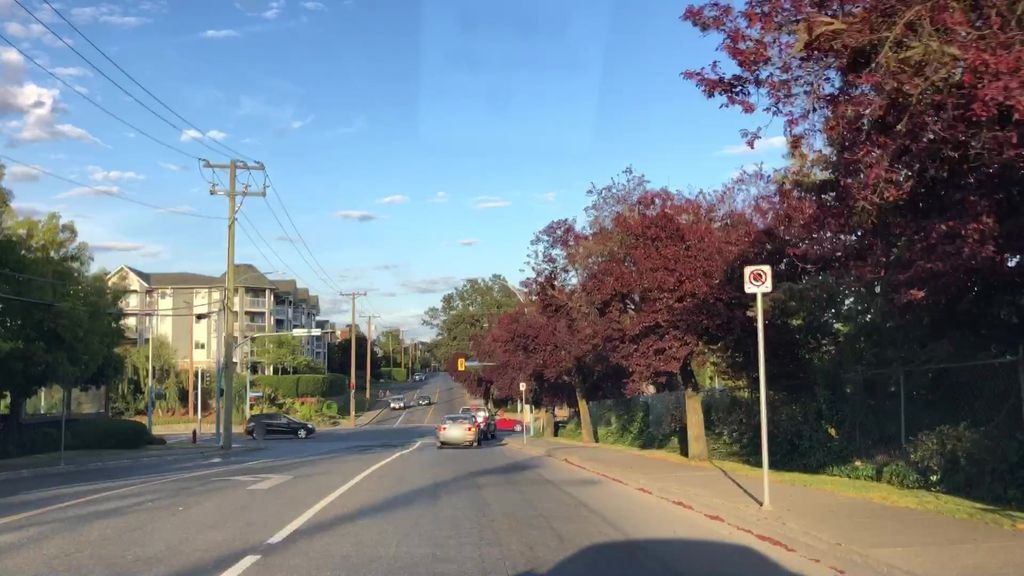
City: victoria